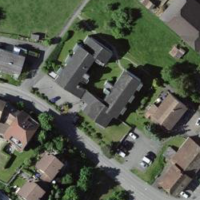
EUNIS habitat code: 54
Species observed at this site:
Epilobium hirsutum